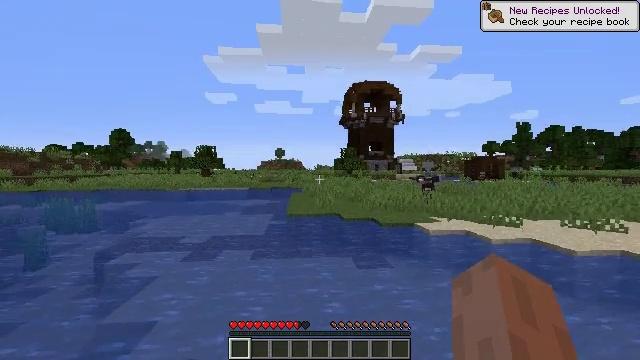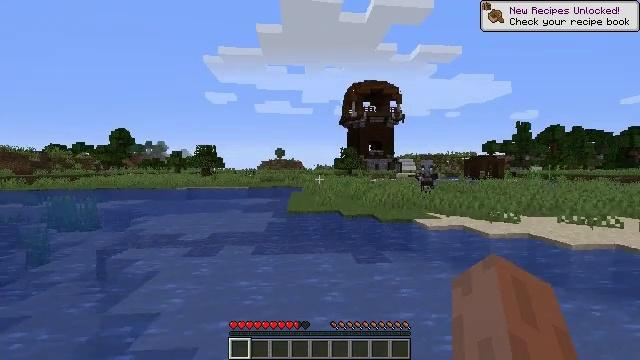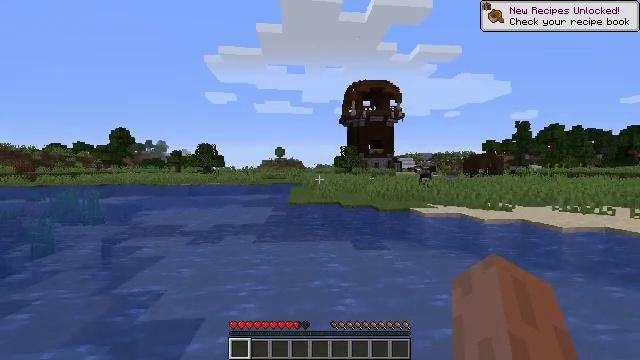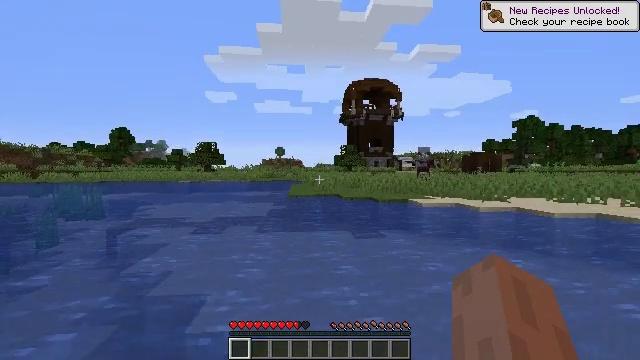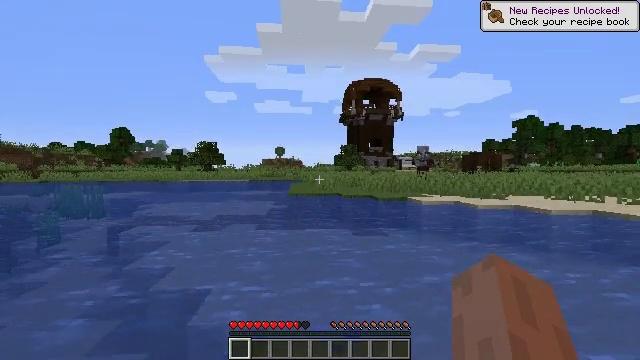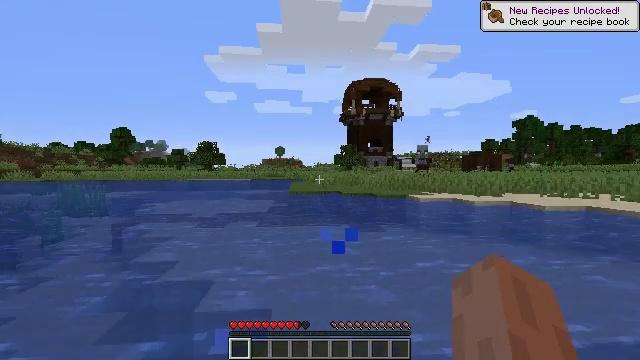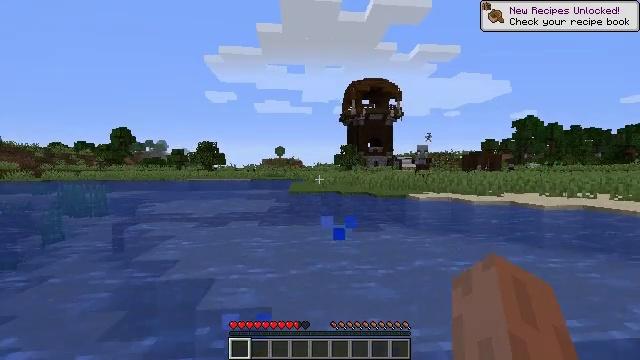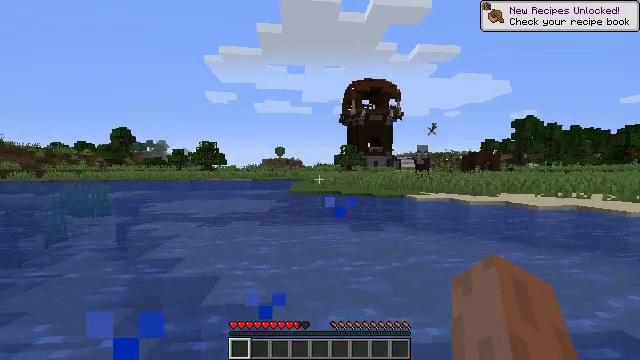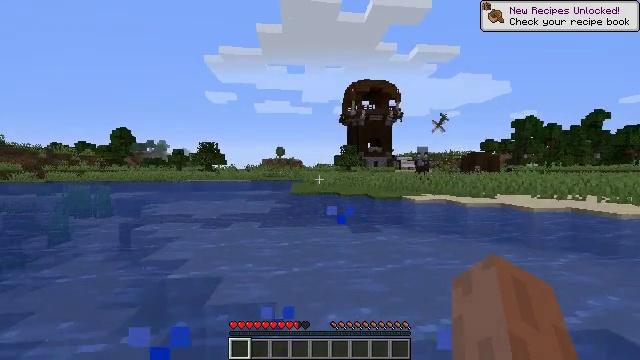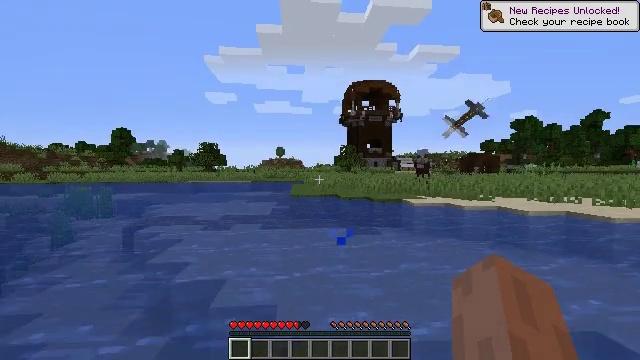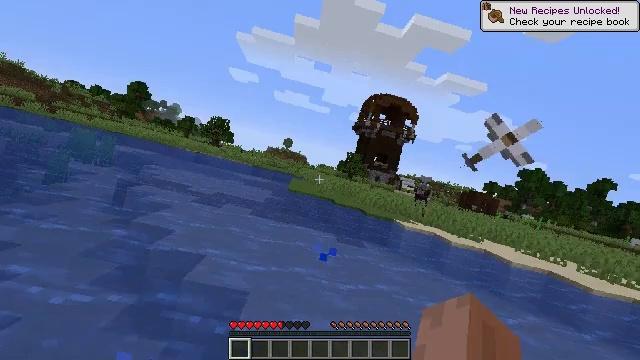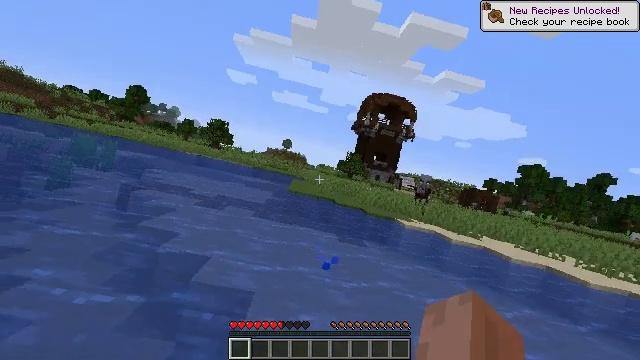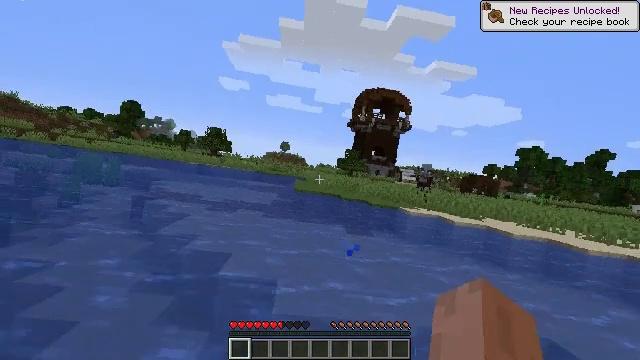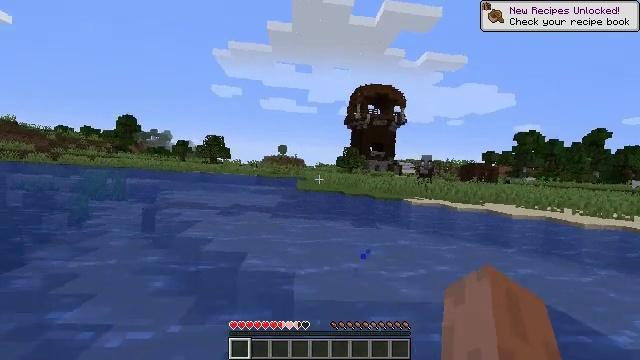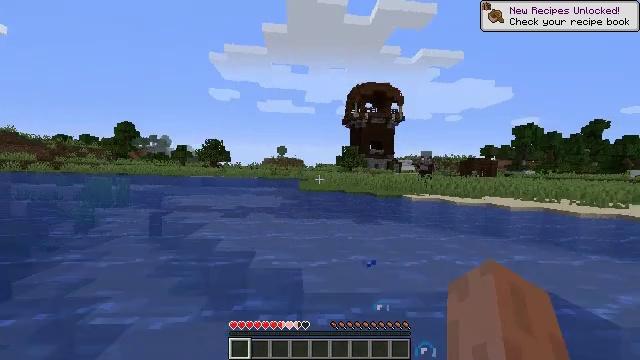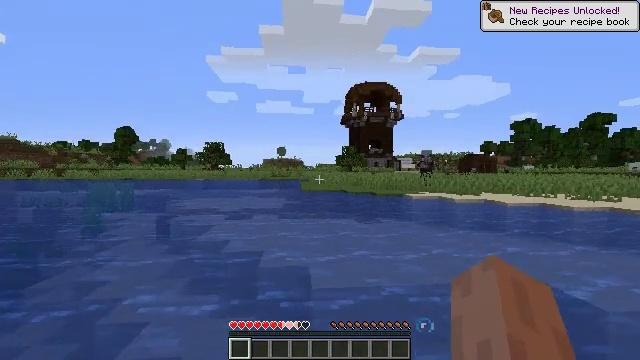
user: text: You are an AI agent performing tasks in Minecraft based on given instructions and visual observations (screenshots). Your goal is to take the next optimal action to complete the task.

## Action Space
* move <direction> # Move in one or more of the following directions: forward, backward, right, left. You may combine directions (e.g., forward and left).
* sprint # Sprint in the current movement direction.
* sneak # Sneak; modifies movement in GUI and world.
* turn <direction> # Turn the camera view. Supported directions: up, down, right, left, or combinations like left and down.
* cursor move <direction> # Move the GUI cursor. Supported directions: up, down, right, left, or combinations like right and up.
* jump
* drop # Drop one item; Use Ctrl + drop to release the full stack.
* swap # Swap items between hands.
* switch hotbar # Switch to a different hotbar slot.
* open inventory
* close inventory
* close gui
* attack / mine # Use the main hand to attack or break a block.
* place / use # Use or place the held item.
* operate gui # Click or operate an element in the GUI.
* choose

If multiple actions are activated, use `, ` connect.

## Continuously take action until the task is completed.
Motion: motion action
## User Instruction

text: Gather some birch planks.
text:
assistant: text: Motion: move back, attack / mine, jump
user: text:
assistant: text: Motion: move back, attack / mine, jump
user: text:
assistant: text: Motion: move back, attack / mine, jump
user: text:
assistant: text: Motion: move back, attack / mine, jump
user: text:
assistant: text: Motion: move back, attack / mine, jump
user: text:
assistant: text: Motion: move back, attack / mine, jump
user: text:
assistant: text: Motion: move back, attack / mine, jump
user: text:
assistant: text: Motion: move back, attack / mine, jump
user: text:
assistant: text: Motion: move back, attack / mine, jump
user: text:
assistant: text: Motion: move back, attack / mine, jump
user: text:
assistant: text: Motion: move back, attack / mine, jump
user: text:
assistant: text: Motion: move back, attack / mine, jump
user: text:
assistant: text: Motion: move back, attack / mine, jump
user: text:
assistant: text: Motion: move back, attack / mine, jump
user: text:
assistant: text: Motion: move back, attack / mine, jump
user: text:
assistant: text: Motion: move back, attack / mine, jump
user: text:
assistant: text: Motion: move back, attack / mine, jump
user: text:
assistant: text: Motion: move back, attack / mine, jump
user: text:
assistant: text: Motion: move back, attack / mine, jump
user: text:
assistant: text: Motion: move back, attack / mine, jump
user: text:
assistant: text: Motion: move back, attack / mine, jump
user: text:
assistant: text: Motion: move back, attack / mine, jump
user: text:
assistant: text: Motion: move back and move left, attack / mine, jump
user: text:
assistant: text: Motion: move back and move left, attack / mine, jump
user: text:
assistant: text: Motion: move left, attack / mine, jump
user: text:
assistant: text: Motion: move left, attack / mine, jump
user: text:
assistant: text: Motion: move left, attack / mine, jump
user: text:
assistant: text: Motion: move left, attack / mine, jump
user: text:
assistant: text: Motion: move left, attack / mine, jump
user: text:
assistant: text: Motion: move left, attack / mine, jump